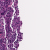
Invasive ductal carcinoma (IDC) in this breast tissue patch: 1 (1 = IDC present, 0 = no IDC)